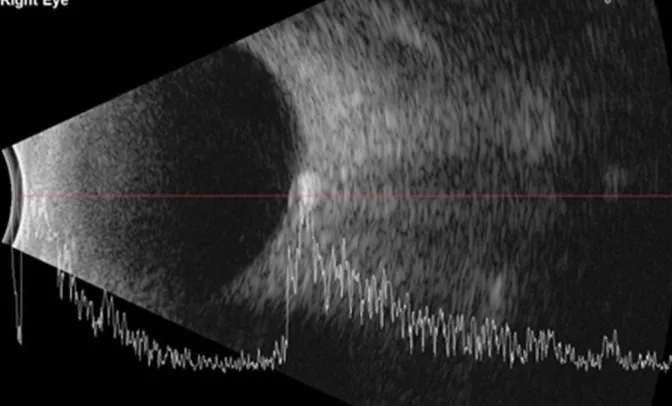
B-scan ultrasonography in the right eye.
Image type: ophthalmic_imaging (b_scan)